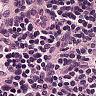
Metastatic tissue present: no